Question: i am trying out EJB 3 example for remote method access.
A simple example where in i am writing code and putting it in a jar.
I have deployed the jar inside jboss server in C:\jboss-4.2.3.GA\server\default\deploy
and the jar name is
I am using another project to write the client code,
to look up for the service and use the remote method in a simple way.
I feel the class is not getting registered in the RMI registry, which is giving NameNotFoundException when i run the client code as a PSVM Program.
'''
javax.naming.NameNotFoundException: AddRemoteImpl not bound
at org.jnp.server.NamingServer.getBinding(NamingServer.java:529)
at org.jnp.server.NamingServer.getBinding(NamingServer.java:537)
at org.jnp.server.NamingServer.getObject(NamingServer.java:543)
at org.jnp.server.NamingServer.lookup(NamingServer.java:267)
at sun.reflect.NativeMethodAccessorImpl.invoke0(Native Method)
at sun.reflect.NativeMethodAccessorImpl.invoke(NativeMethodAccessorImpl.java:39)
at sun.reflect.DelegatingMethodAccessorImpl.invoke(DelegatingMethodAccessorImpl.java:25)
at java.lang.reflect.Method.invoke(Method.java:597)
at sun.rmi.server.UnicastServerRef.dispatch(UnicastServerRef.java:305)
'''
(reduced as lack of space)

Code inside AddRemote.java
'''
package com.cluster.remote;
import javax.ejb.Remote;
@Remote
public interface AddRemote {
void m1();
int add(int x, int y);
}
'''
Code inside AddRemoteImpl.java
'''
package com.cluster.remote;
import javax.ejb.Stateless;
@Stateless
public class AdddRemoteImpl implements AddRemote {
@Override
public void m1() {
System.out.println("inside m1");
}
@Override
public int add(int x, int y) {
return x + y;
}
}
'''
Client Code (psvm program) inside Client.java
'''
package clientcode;
import java.util.Hashtable;
import javax.naming.Context;
import javax.naming.InitialContext;
import javax.naming.NamingException;
import com.cluster.remote.AddRemote;
public class Client {
/**
* @param args
*/
public static void main(String[] args) {
try {
AddRemote remote = (AddRemote) getInitialContext().lookup("AddRemoteImpl/remote");
System.out.println("The alue form the session bean is " + remote.add(3, 5));
System.out.println("Added Successfully");
} catch (NamingException e) {
// TODO Auto-generated catch block
e.printStackTrace();
}
}
@SuppressWarnings({ "rawtypes", "unchecked" })
public static Context getInitialContext() throws NamingException{
Hashtable hashtable = new Hashtable();
hashtable.put(Context.INITIAL_CONTEXT_FACTORY, "org.jnp.interfaces.NamingContextFactory");
hashtable.put(Context.PROVIDER_URL, "localhost:1099");
Context context = new InitialContext(hashtable);
return context;
}
}
'''
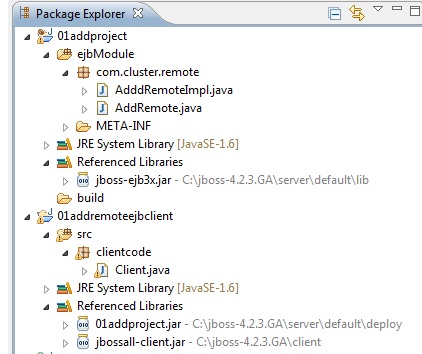
Answer: The EJB wasn't exported at the time it was bound, so it was serialized as itself, not its stub, so the client lookup failed to load the AddRemoteImpl class, which is reasonable, as the client shouldn't have it. Something wrong with the way it was built/declared/deployed, can't help further.